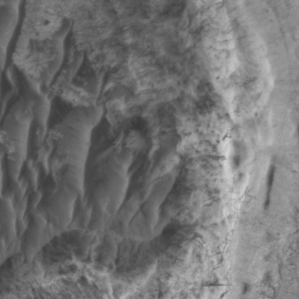
Label: non_frost